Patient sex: M
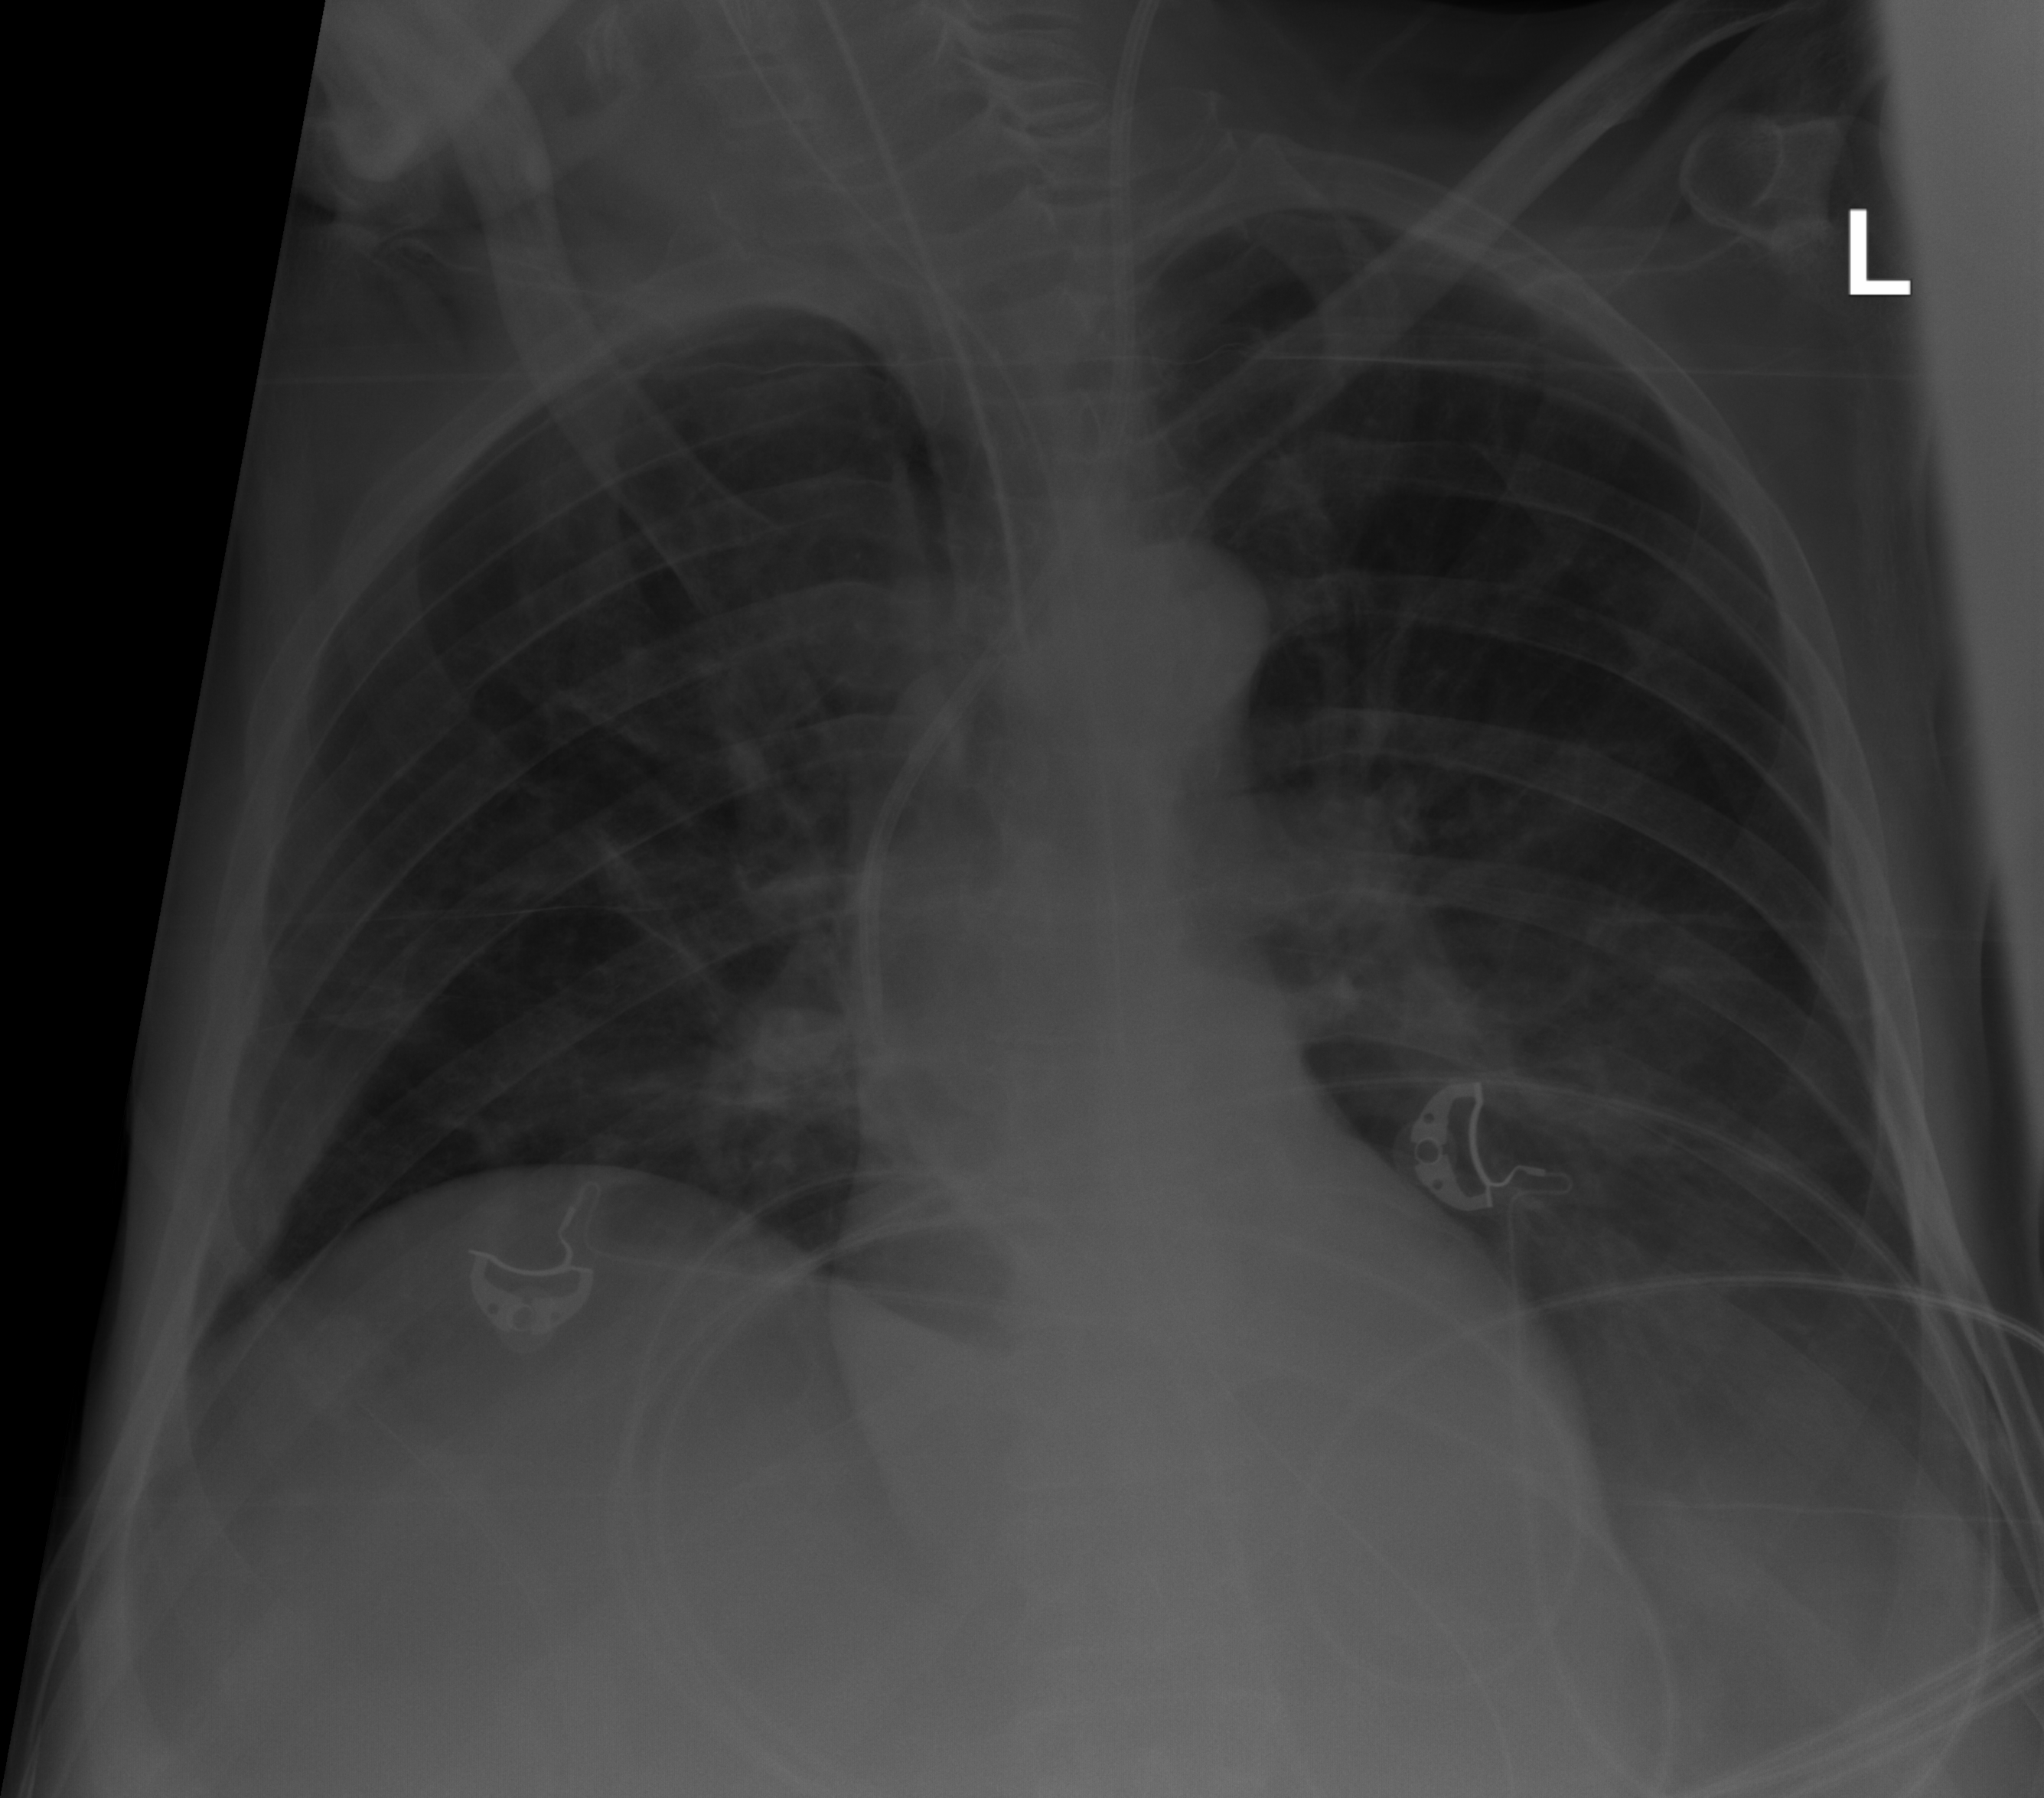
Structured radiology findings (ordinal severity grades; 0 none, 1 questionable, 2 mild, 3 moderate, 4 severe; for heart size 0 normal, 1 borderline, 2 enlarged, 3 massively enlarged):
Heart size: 0
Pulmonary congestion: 2
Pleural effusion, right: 0
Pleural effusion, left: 2
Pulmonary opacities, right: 0
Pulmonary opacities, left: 0
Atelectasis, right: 2
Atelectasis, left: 0